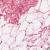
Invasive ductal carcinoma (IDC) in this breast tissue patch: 0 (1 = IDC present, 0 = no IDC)